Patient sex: M
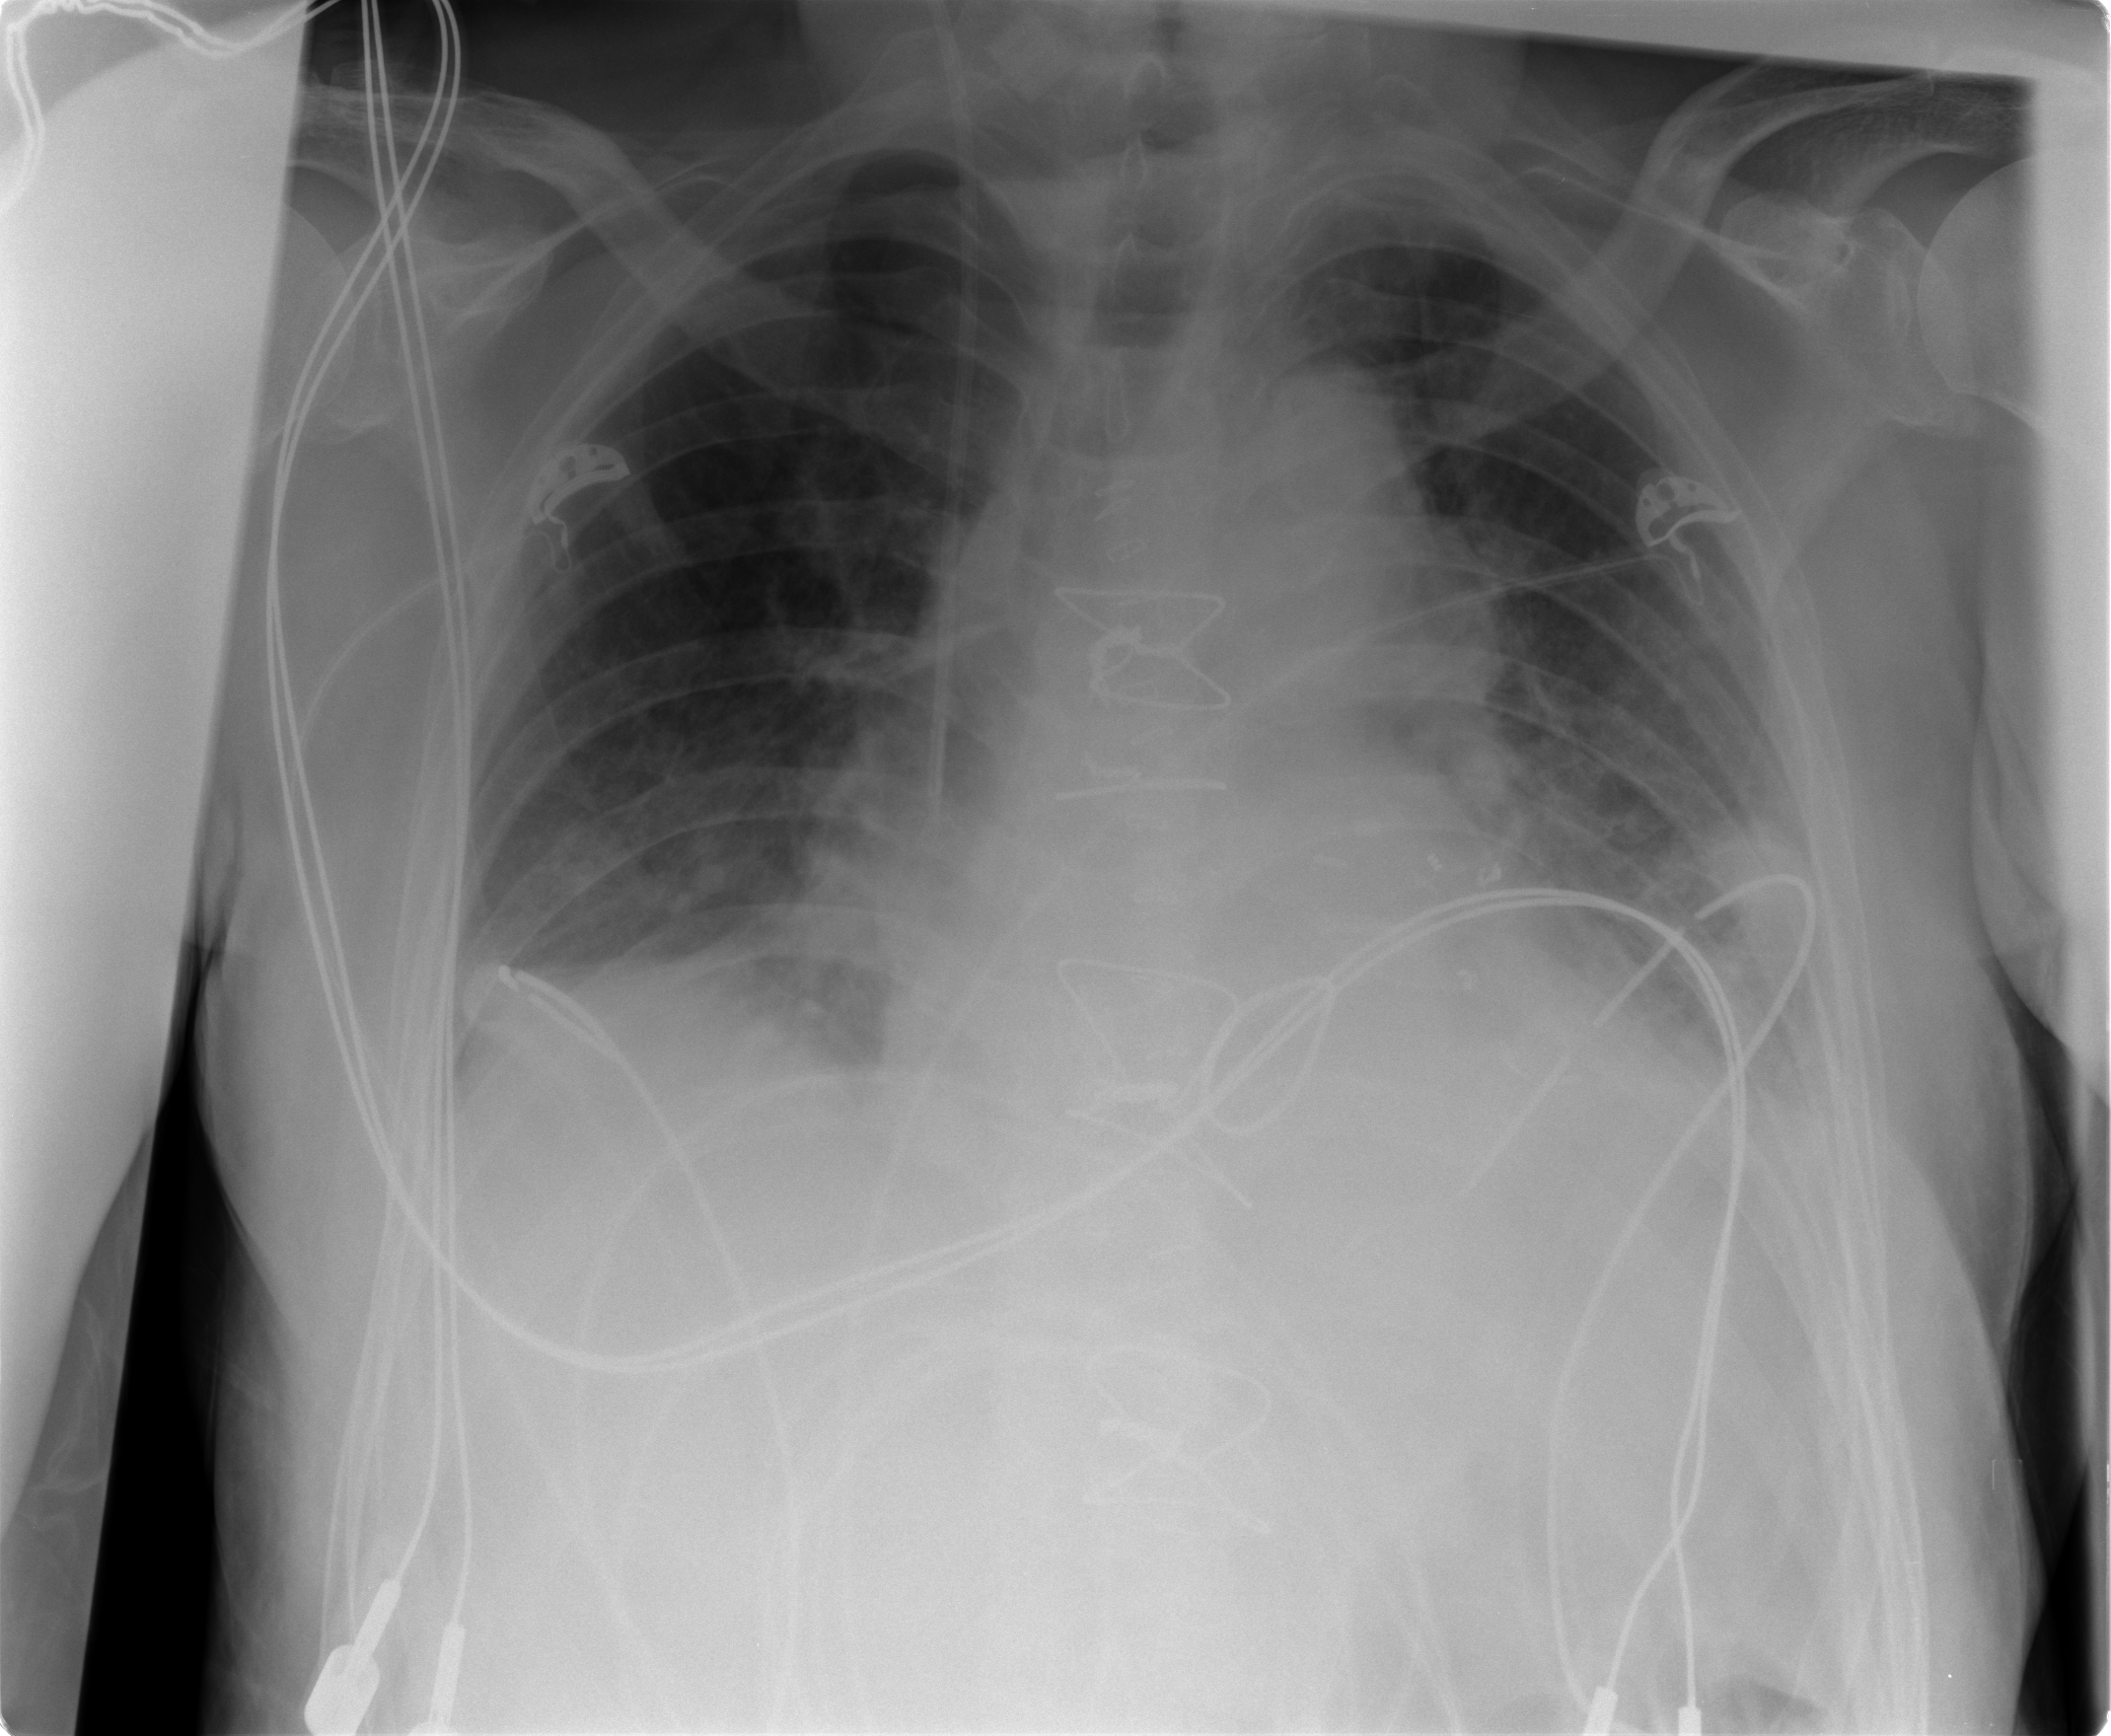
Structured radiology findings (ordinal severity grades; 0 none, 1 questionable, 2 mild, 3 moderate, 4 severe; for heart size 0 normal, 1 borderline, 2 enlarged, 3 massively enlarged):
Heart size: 2
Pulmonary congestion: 1
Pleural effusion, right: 2
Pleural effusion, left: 2
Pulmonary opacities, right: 0
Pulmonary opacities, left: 1
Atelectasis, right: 2
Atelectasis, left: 2